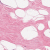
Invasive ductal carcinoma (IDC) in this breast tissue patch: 0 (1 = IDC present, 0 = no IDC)